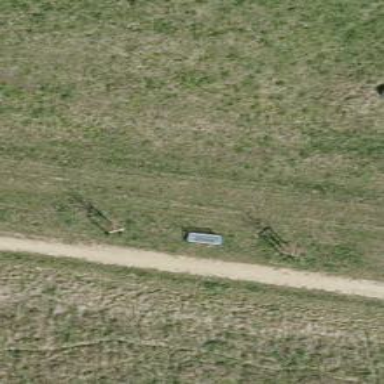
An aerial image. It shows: Bench for seating.